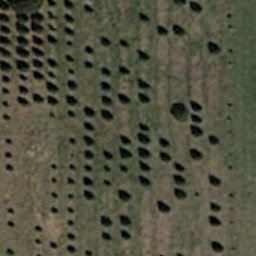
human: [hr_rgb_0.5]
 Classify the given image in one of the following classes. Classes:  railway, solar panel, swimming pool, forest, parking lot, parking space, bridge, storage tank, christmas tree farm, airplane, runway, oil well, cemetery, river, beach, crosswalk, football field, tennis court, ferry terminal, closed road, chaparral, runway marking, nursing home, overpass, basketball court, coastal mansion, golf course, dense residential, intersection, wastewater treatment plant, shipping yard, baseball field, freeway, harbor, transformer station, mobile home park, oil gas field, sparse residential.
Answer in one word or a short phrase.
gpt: christmas tree farm